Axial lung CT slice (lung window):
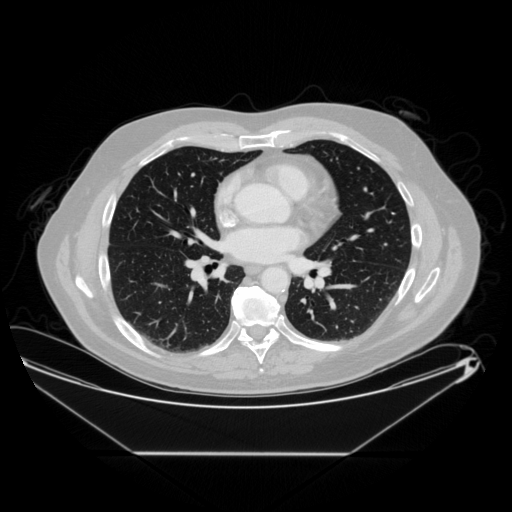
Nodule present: no